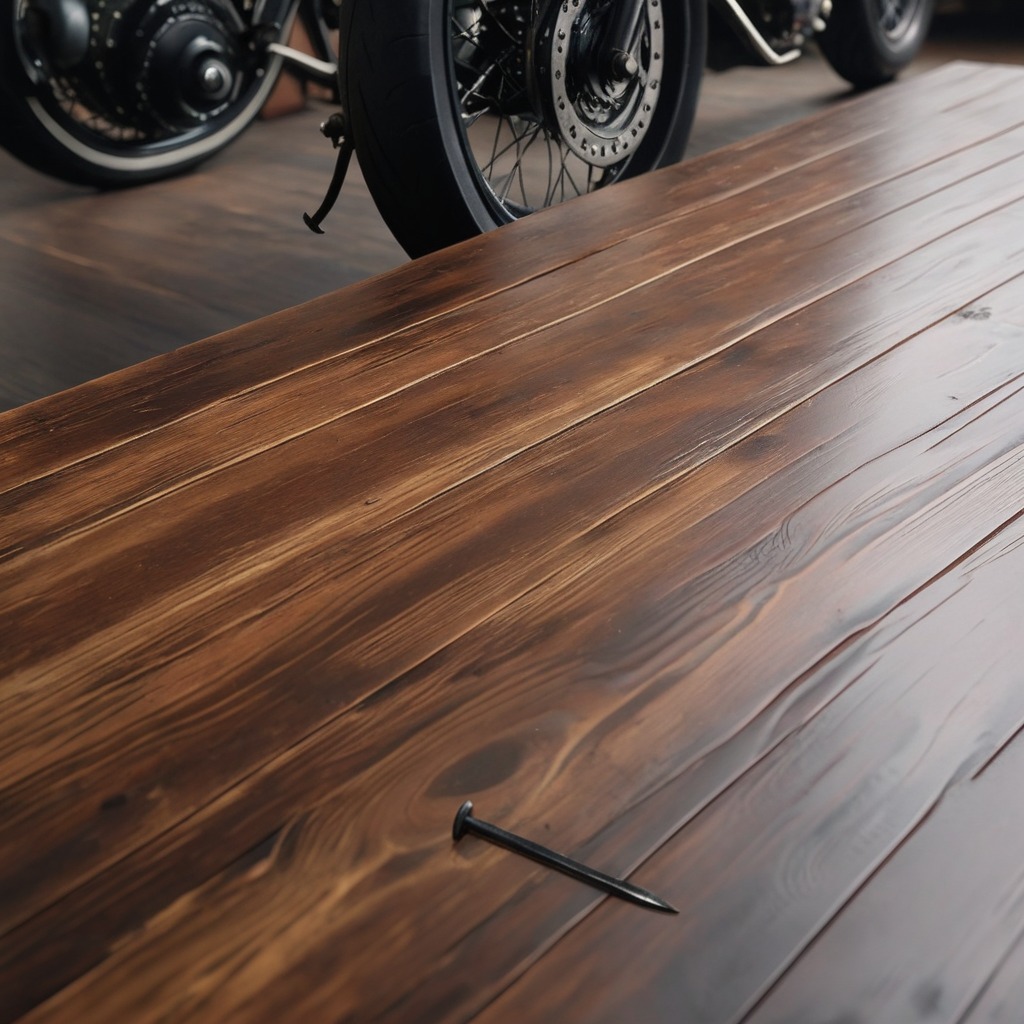
An iron nail lies on the wooden table in the vintage motorcycle garage.